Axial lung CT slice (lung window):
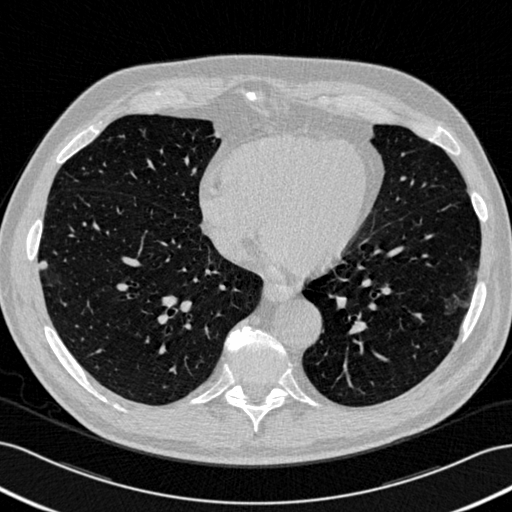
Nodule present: yes
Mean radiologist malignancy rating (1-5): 2.5